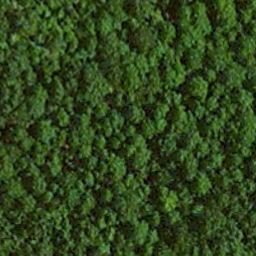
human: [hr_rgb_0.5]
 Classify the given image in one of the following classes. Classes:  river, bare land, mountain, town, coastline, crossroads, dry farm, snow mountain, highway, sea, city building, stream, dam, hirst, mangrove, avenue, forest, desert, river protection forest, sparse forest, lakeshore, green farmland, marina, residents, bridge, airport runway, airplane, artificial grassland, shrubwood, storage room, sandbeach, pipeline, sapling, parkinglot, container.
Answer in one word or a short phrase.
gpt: forest